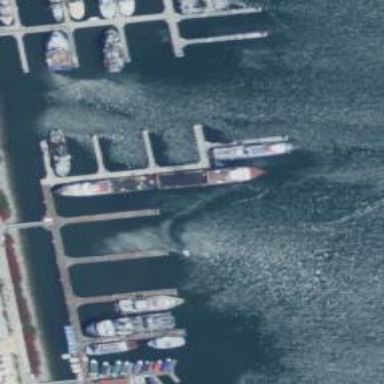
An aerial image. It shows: Man-made pier.